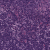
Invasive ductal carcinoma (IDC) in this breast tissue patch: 0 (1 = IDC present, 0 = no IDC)